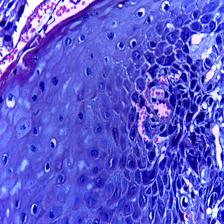
Diagnosis: OSCC